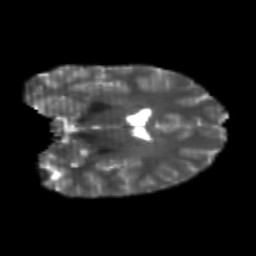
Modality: T2w
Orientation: coronal
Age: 22
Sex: female
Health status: healthy
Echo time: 0.074 s